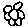
Label: flower